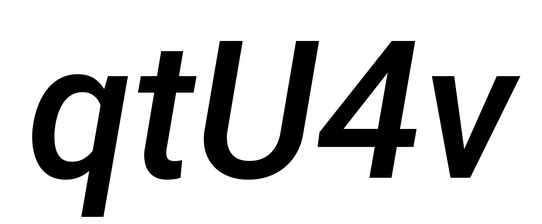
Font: Roboto-Italic_Medium_Italic